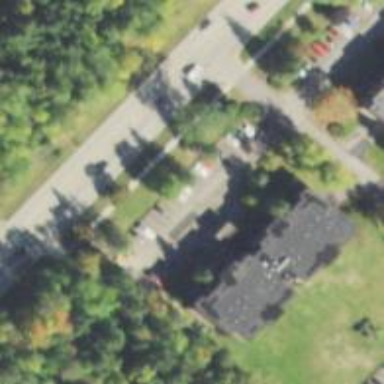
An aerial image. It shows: Parking area.